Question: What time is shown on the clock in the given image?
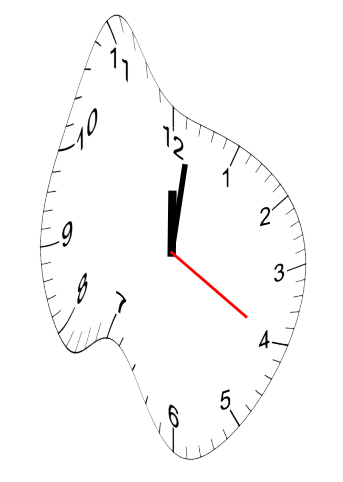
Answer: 12:01:20